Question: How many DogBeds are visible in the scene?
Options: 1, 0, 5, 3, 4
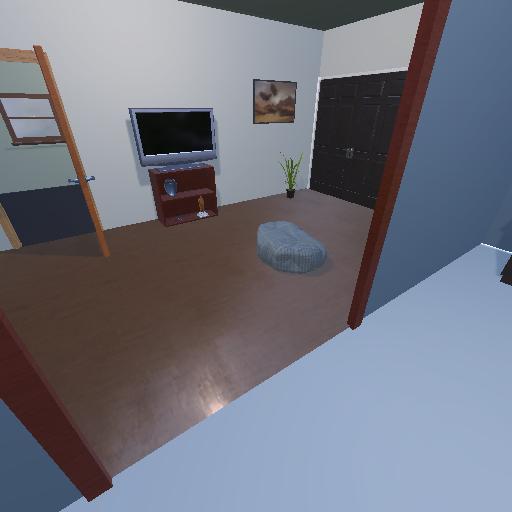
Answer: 1